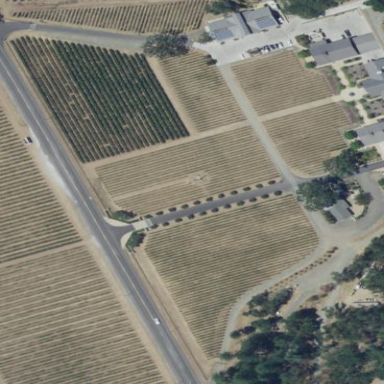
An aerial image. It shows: Vineyard growing wine grapes.